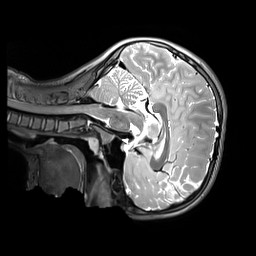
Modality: T2w
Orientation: sagittal
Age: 11
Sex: female
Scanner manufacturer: siemens
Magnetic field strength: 3 T
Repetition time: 3.2 s
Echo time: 0.408 s